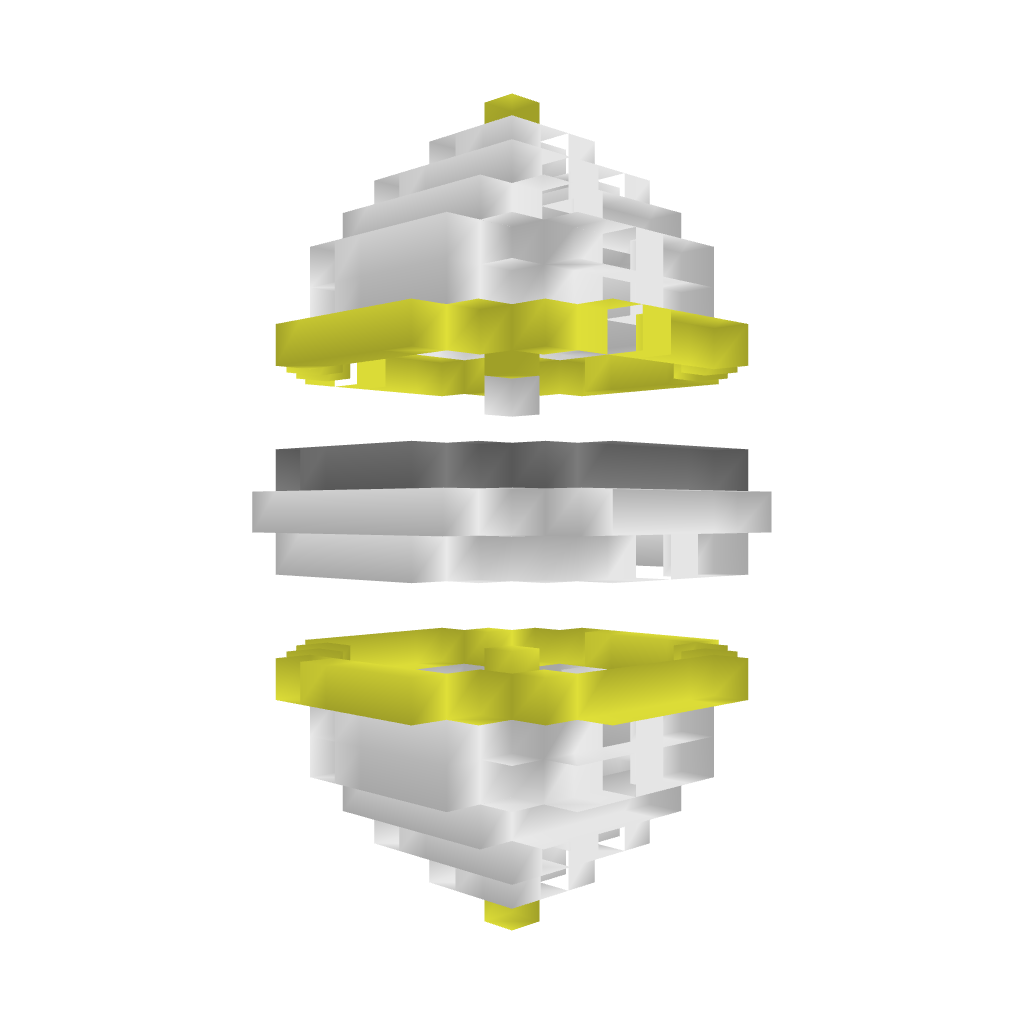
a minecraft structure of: Floating Module bad low quality